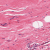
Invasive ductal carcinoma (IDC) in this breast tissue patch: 0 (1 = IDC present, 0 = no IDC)